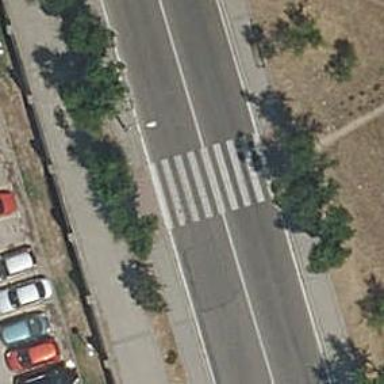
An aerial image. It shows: Marked crossing with traffic calming table.